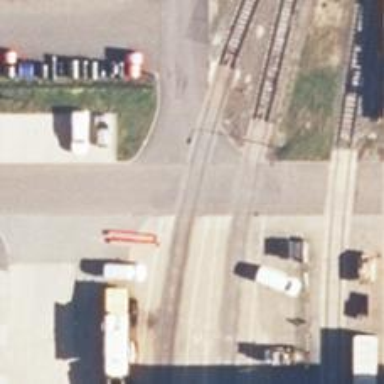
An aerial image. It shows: Level crossing along the railway.